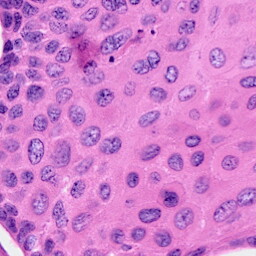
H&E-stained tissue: Cervix